Question: A week ago I started my todo-list app project and I am learning a lot. I'd like to know about a specific case I couldn't find.
The case: I try to create a "layout-item" of type Linearlayout as a task with specific views inside of it like "Task name, Task description, time, delete button" inside another Linearlayout. But here is the thing, the views of the first Linearlayout are all having a specific position inside of it. I want to keep the positions of the views. How do I create this kind of Layout as an item?
Another short question: When I create this Layout how do I delete it programmatically?
Here you can find my created design and how exactly the "layout-item" (tasks) should look like

'''
<LinearLayout
android:layout_width="match_parent"
android:layout_height="wrap_content"
android:layout_marginBottom="10dp"
android:background="#eeeeee"
android:orientation="horizontal">
<LinearLayout
android:layout_width="300dp"
android:layout_height="wrap_content"
android:orientation="vertical">
<TextView
android:id="@+id/textView1"
android:layout_width="match_parent"
android:layout_height="wrap_content"
android:fontFamily="@font/fira_sans_extra_condensed_semibold"
android:text="Task1"
android:textColor="@color/Task_Name"
android:textSize="16sp"
android:textStyle="bold" />
<TextView
android:id="@+id/textView11"
android:layout_width="match_parent"
android:layout_height="wrap_content"
android:fontFamily="@font/fira_sans_condensed_light"
android:text="Description1 - I want to create a great todo list app :)"
android:textSize="14sp"
android:textStyle="bold" />
</LinearLayout>
<TextView
android:id="@+id/textView111"
android:layout_width="0dp"
android:layout_height="match_parent"
android:layout_weight="1"
android:fontFamily="@font/fira_sans_condensed_light"
android:gravity="end"
android:text="9am"
android:textStyle="bold" />
<ImageButton
android:id="@+id/imageButton1"
android:layout_width="0dp"
android:layout_height="34dp"
android:layout_gravity="center_vertical"
android:layout_marginStart="5dp"
android:layout_weight="1"
android:background="@null"
android:contentDescription="@string/Delete_Icon"
android:tint="@color/Task_Name"
app:srcCompat="@android:drawable/ic_menu_delete" />
</LinearLayout>
'''
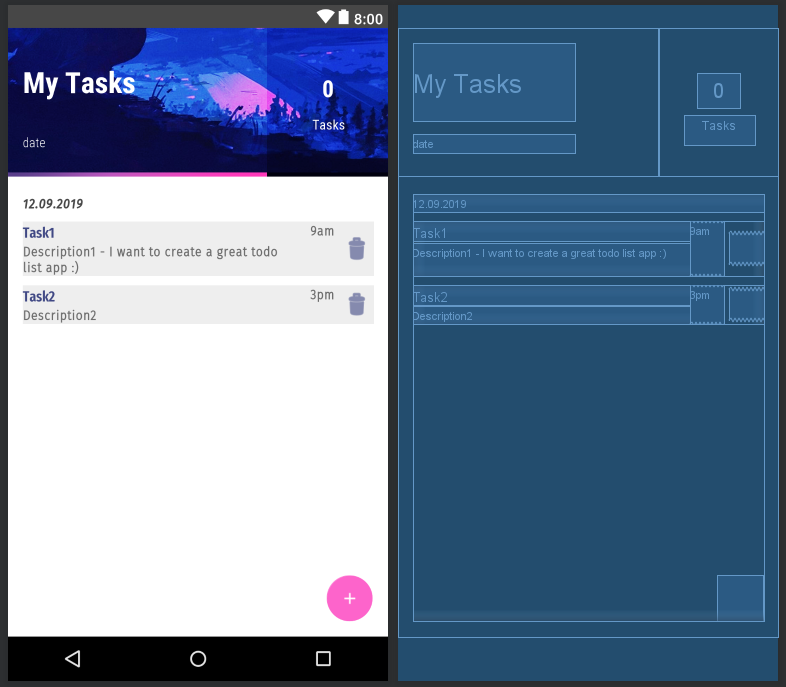
Answer: You can use a RecyclerView as described here:
<URL>